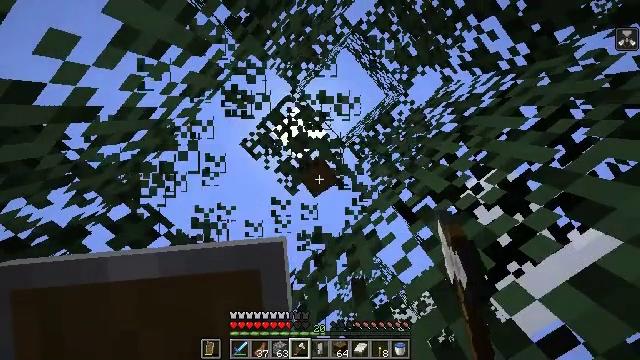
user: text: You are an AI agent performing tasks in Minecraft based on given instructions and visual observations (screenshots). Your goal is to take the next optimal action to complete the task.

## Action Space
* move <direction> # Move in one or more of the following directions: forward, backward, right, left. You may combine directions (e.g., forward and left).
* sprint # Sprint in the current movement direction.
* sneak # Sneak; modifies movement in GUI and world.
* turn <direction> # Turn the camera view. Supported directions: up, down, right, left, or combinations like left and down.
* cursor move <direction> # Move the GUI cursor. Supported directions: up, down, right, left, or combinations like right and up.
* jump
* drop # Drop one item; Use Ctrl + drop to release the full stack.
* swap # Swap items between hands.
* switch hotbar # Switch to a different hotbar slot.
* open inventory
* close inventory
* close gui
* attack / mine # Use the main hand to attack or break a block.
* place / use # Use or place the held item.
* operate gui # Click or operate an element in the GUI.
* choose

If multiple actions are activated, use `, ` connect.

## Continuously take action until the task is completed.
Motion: motion action
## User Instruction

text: Destroy the spruce leaves to get sticks and saplings.
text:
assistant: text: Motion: attack / mine